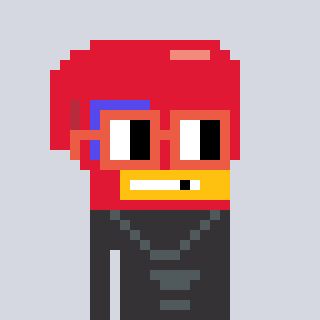
a pixel art character with square orange glasses, a boxing glove-shaped head and a grayscale-colored body on a cool background